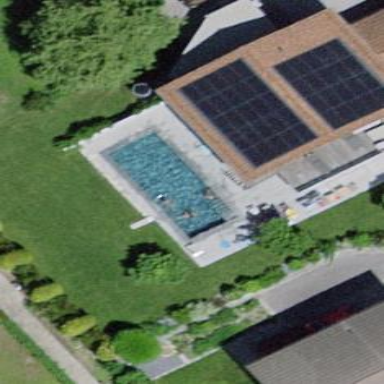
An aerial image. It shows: Swimming pool located in leisure land.